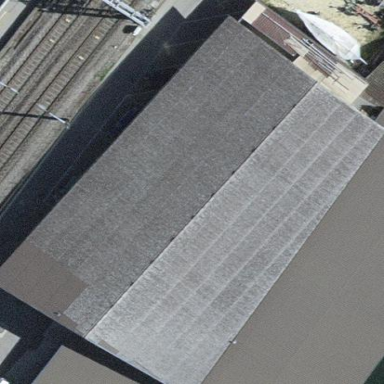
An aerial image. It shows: Warehouse building.